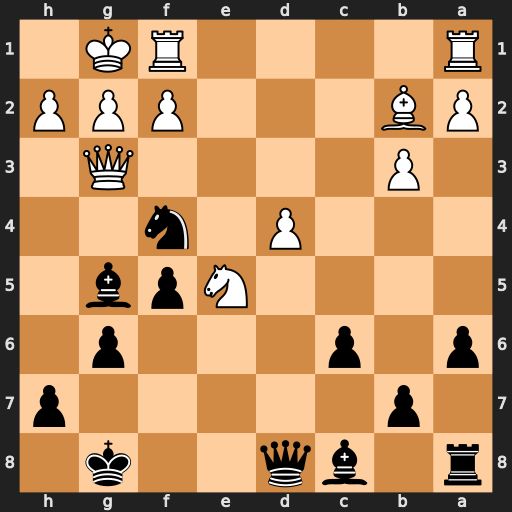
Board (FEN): r1bq2k1/1p5p/p1p3p1/4Npb1/3P1n2/1P4Q1/PB3PPP/R4RK1
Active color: b
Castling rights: -
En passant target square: -
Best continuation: Ne2+ Kh1 Nxg3+